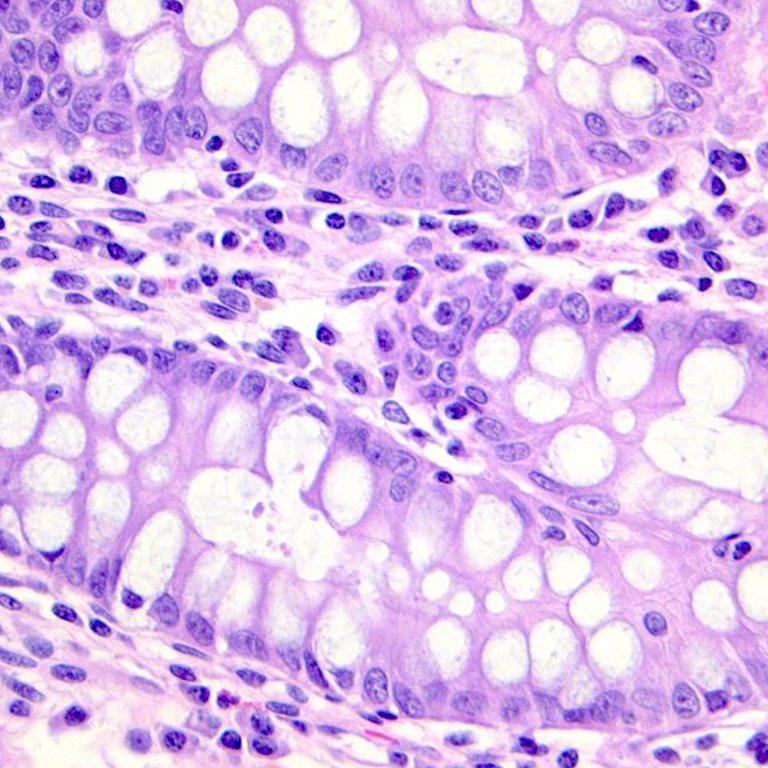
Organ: colon
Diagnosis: benign